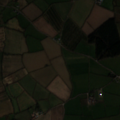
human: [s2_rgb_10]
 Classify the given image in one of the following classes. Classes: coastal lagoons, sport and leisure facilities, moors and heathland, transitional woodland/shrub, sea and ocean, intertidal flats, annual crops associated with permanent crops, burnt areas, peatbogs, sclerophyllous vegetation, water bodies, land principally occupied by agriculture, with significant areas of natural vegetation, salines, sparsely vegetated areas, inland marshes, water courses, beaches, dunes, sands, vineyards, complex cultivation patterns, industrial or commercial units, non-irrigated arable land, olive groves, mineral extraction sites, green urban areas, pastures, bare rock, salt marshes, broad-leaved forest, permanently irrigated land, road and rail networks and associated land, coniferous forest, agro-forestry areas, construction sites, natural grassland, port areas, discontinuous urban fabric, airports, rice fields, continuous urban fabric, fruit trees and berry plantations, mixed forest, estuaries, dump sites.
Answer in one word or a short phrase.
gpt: non-irrigated arable land, pastures